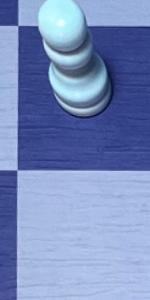
Label: Empty